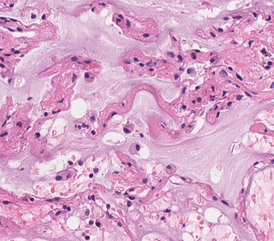
Tumor epithelial tissue: no
Tumor-associated stroma tissue: no
Normal tissue: yes